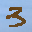
Label: 3